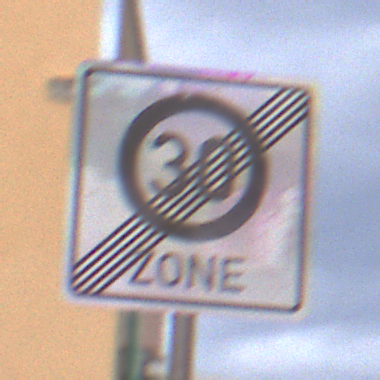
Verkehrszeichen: EndeZone30
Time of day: Midday
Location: Outdoor (Urban)
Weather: Overcast
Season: NotSpecified
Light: Natural